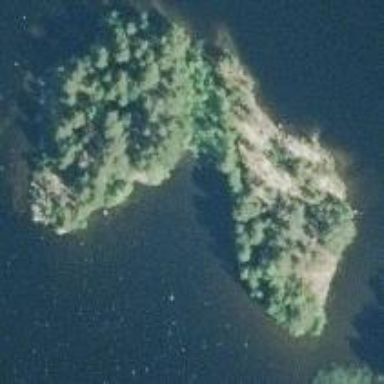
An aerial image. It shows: Island covered with woodland.